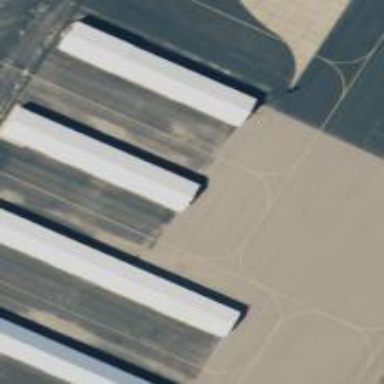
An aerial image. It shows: Image of taxiway at airport.